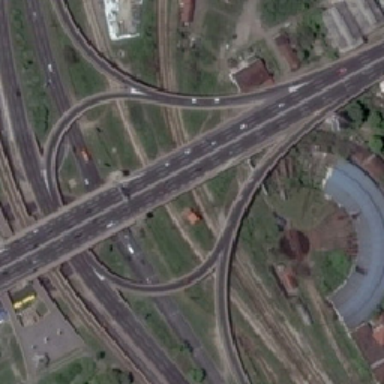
A bud shaped viaduct is next to a blue factory building which is in the shape of arc .